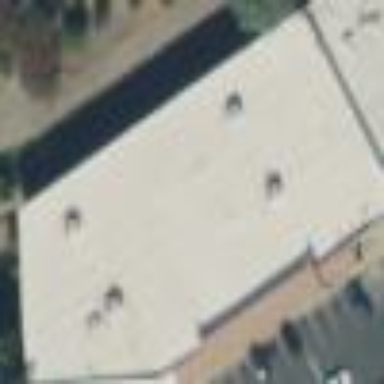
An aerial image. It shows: Retail building.